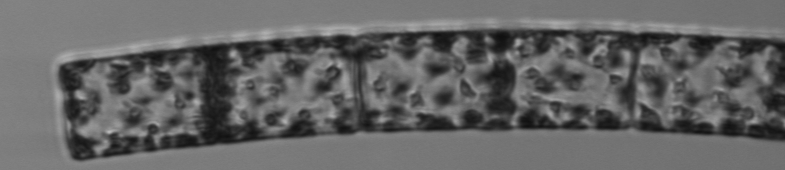
Label: Guinardia_flaccida